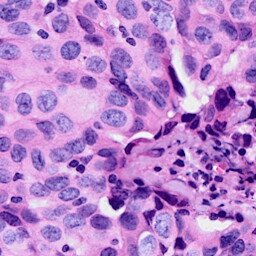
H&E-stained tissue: Breast